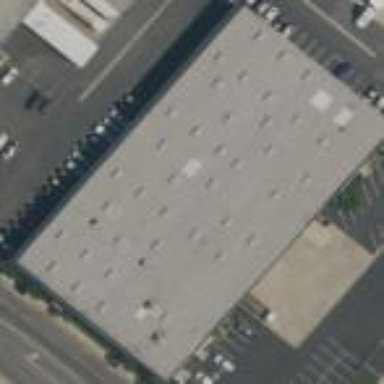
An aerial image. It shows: Warehouse building.